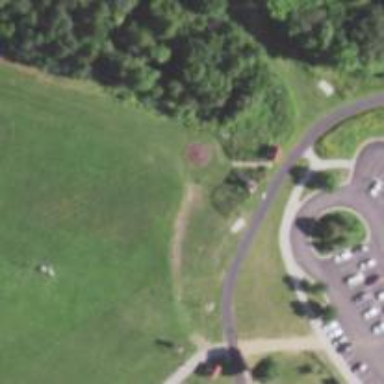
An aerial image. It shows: Disc golf hole.